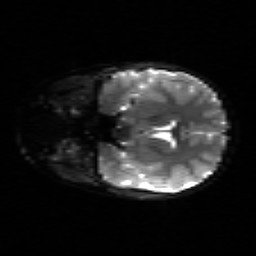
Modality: sbref
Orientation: coronal
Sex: male
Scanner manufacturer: siemens
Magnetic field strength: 3 T
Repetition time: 5 s
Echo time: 0.071 s